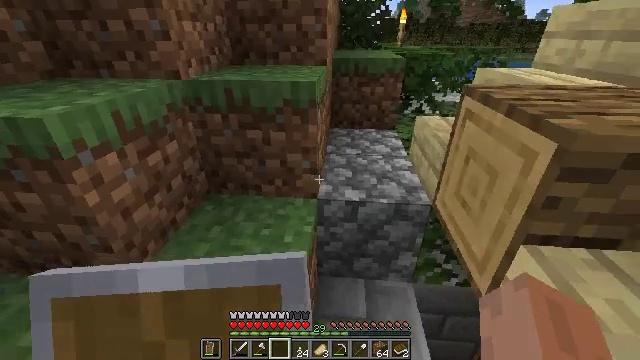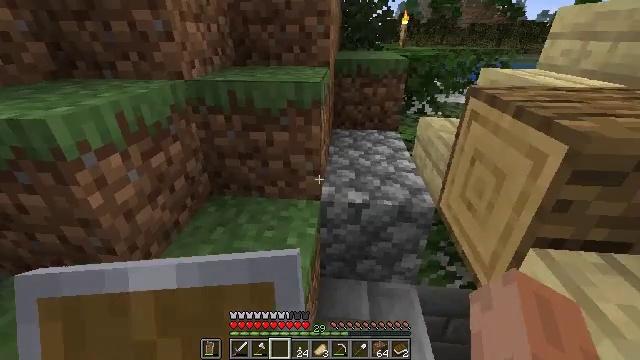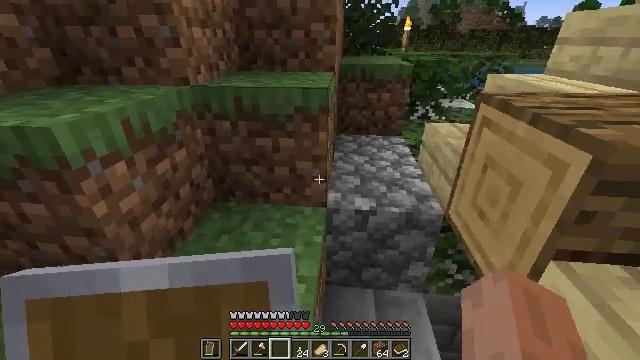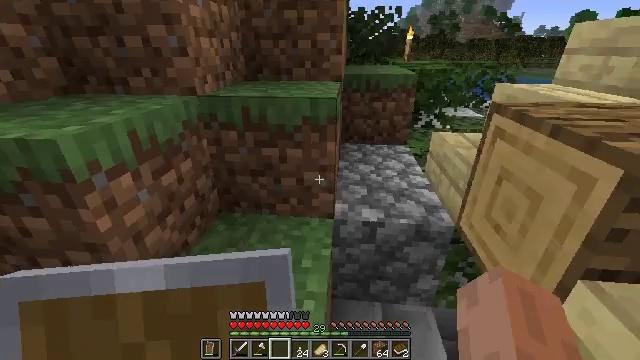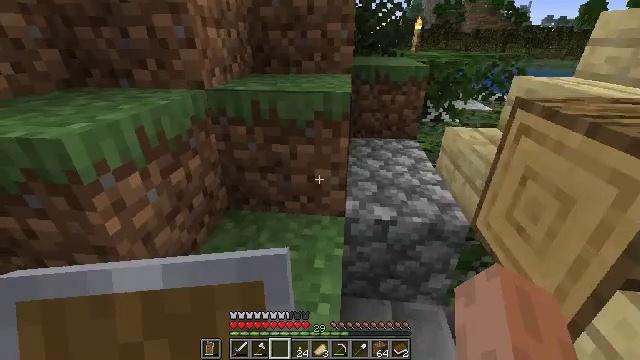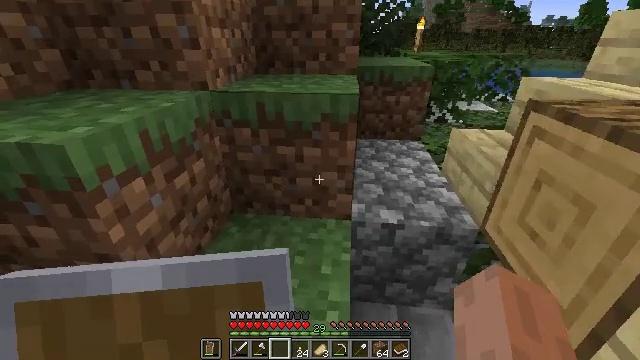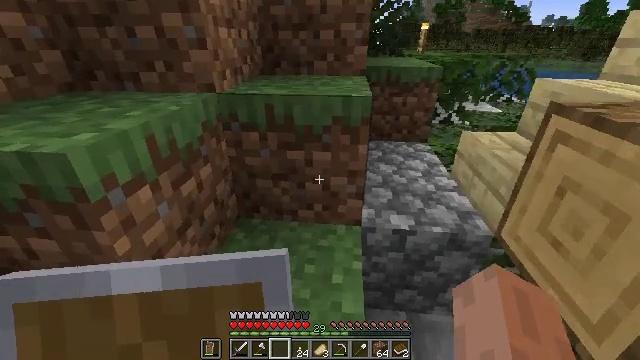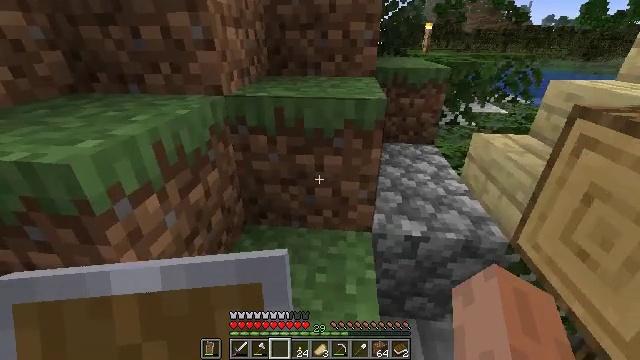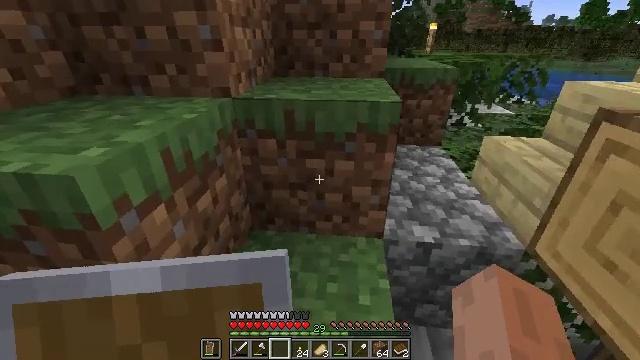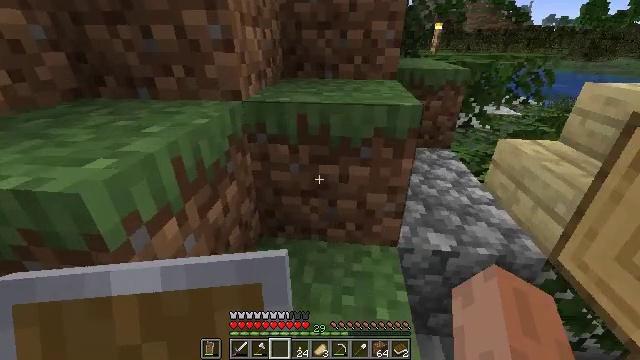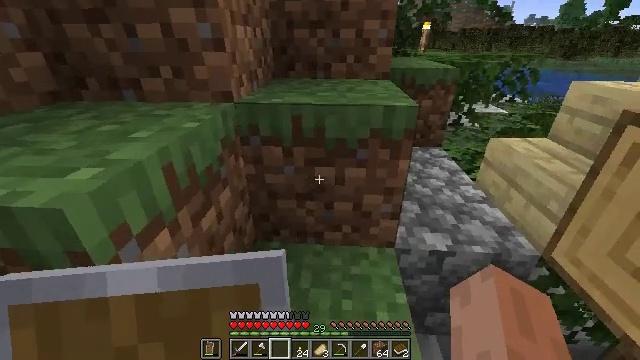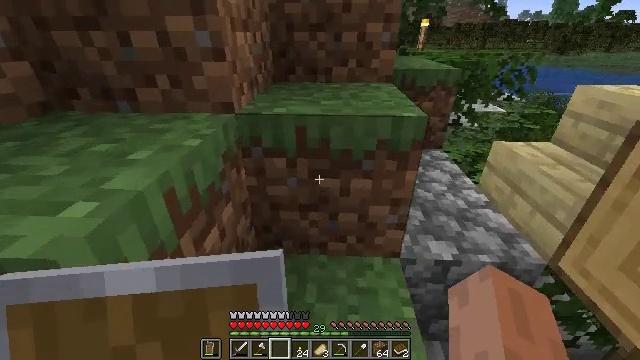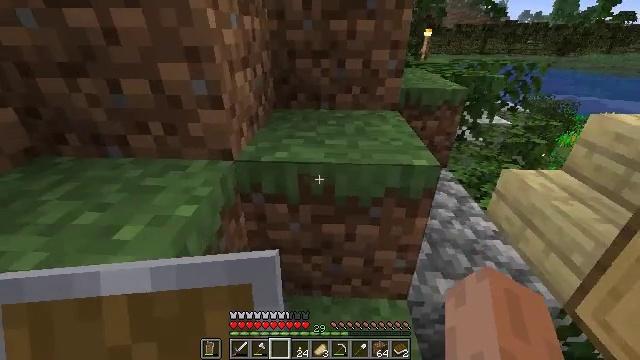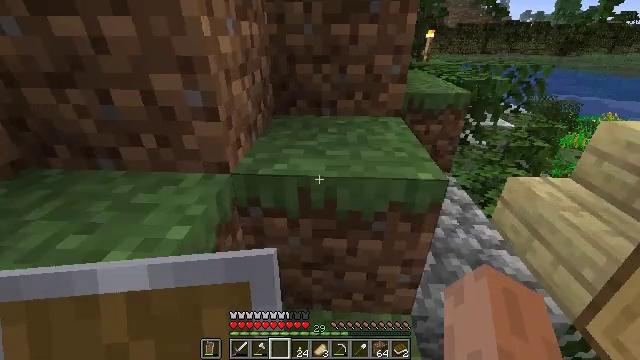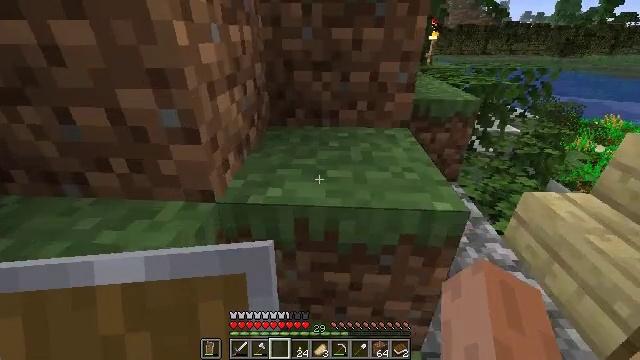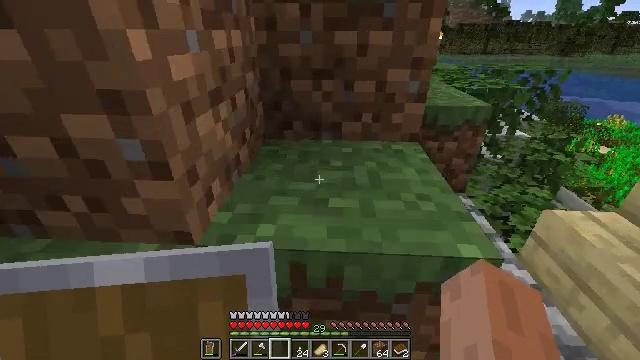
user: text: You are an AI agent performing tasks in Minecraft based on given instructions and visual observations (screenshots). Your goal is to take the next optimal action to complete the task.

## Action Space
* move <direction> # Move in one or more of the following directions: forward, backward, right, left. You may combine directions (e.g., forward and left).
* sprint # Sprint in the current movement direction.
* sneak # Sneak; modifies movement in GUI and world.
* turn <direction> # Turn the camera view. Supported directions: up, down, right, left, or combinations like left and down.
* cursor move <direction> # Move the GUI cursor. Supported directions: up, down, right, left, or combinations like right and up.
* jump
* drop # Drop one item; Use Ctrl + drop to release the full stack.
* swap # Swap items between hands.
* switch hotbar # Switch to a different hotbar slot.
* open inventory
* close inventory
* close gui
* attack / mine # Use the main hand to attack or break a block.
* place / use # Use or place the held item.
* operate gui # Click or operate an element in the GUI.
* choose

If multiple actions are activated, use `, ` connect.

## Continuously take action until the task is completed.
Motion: motion action
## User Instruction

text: Interact with the crafting table and craft a fishing rod.
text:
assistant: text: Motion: move forward and move left, sneak
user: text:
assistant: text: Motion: move forward and move left, sneak
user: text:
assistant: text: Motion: move forward and move left, sneak, turn up
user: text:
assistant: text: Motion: move forward and move left, sneak, turn down
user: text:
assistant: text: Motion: move forward and move left, sneak
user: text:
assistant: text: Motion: move forward and move left, sneak
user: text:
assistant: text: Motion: move forward and move left, sneak
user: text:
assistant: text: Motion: move forward and move left, sneak
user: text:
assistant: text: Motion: move forward and move left, sneak
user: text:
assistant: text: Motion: move forward and move left, turn right
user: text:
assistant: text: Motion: move forward, turn right
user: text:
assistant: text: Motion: move forward
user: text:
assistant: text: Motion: move forward
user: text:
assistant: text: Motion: move forward
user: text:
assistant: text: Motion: move forward
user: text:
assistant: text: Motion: move forward, jump
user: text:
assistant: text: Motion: move forward, jump
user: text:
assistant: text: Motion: move forward, jump
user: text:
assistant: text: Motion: move forward, jump
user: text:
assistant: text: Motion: move forward, turn right, jump
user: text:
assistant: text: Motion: move forward, turn right
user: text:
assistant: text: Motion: move forward
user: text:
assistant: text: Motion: move forward
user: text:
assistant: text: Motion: move forward, turn left and down
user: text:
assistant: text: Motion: move forward, turn left, jump
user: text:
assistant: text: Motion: move forward, jump
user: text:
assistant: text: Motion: move forward, jump
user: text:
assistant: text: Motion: move forward, jump
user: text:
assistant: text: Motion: move forward, jump
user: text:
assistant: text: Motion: move forward